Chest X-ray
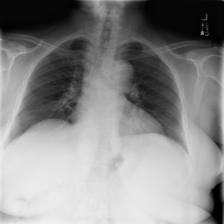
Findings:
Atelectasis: negative
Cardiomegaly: negative
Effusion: negative
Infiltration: negative
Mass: negative
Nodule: negative
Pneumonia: negative
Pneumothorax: negative
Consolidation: negative
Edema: negative
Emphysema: negative
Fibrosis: negative
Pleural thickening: positive
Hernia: negative